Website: apple
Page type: gifting
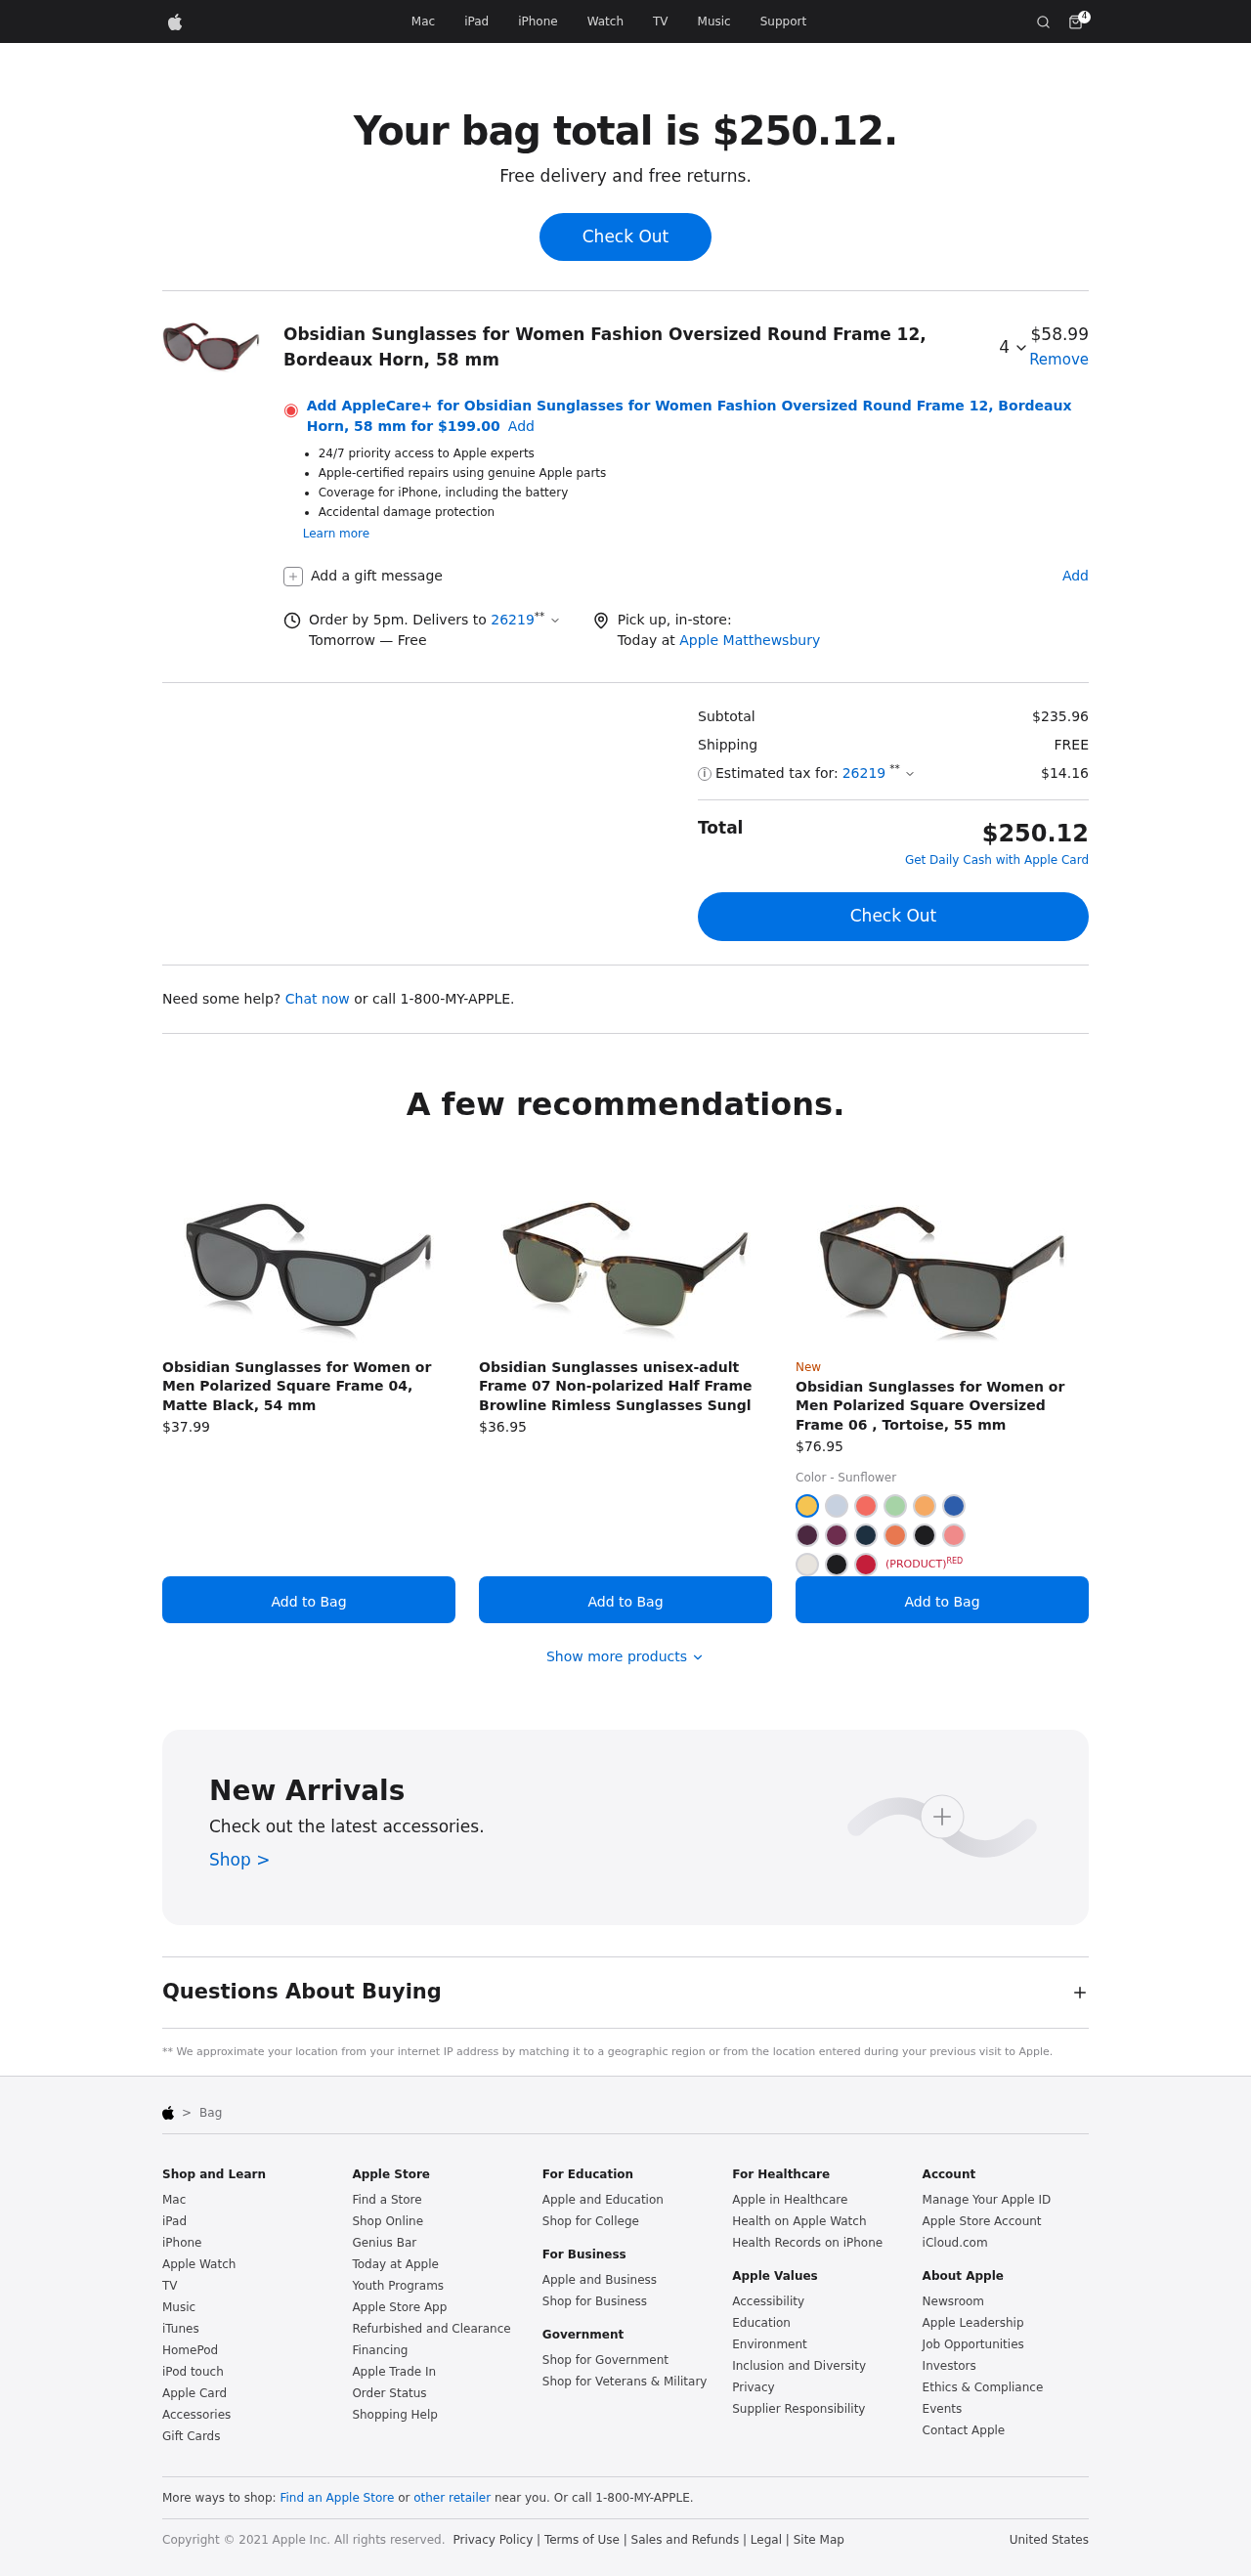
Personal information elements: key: PII_CITY
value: Matthewsbury
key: PII_POSTCODE
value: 26219
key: PII_POSTCODE2
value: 26219
Product elements: key: PRODUCT1_NAME
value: Obsidian Sunglasses for Women Fashion Oversized Round Frame 12, Bordeaux Horn, 58 mm
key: PRODUCT1_PRICE
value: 58.99
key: PRODUCT1_QUANTITY
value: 4
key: PRODUCT2_NAME
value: Obsidian Sunglasses for Women or Men Polarized Square Frame 04, Matte Black, 54 mm
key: PRODUCT2_PRICE
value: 37.99
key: PRODUCT3_NAME
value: Obsidian Sunglasses unisex-adult Frame 07 Non-polarized Half Frame Browline Rimless Sunglasses Sungl
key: PRODUCT3_PRICE
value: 36.95
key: PRODUCT4_NAME
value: Obsidian Sunglasses for Women or Men Polarized Square Oversized Frame 06 , Tortoise, 55 mm
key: PRODUCT4_PRICE
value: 76.95
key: PRODUCT1_APPLECARE_PRICE
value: $199.00
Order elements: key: ORDER_NUM_ITEMS
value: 4
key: ORDER_TOTAL
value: $250.12
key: ORDER_SUBTOTAL
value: $235.96
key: ORDER_SHIPPING_COST
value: FREE
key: ORDER_TAX
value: $14.16